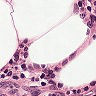
Metastatic tissue present: no